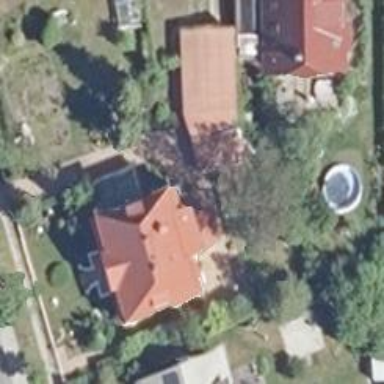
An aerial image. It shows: Detached building.